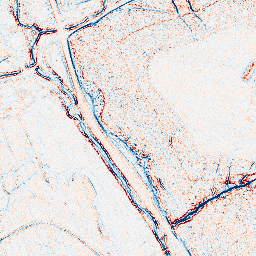
Category: edge_preserving
Decomposition family: bilateral
Decomposition parameters: d: 5
sigma_color: 75
sigma_space: 75
Upsampling method: bicubic
Upsampling parameters: scale: 8
Upsampling scale: 8